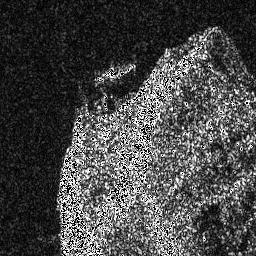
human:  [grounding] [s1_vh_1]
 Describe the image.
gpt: In the satellite image, there is  <ref>1 medium ship </ref> <box>[[36, 23, 53, 33, 0]]</box> located at top.